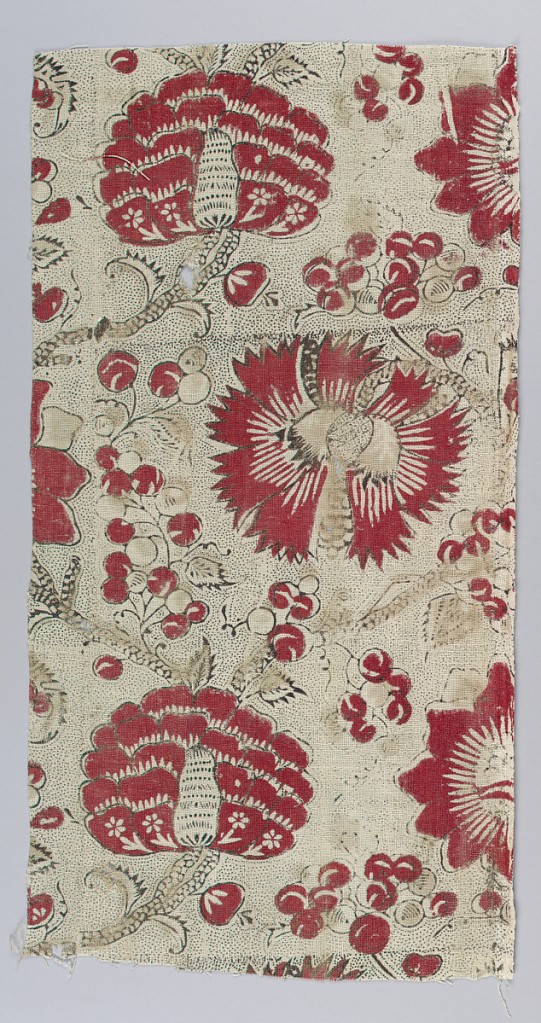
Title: Textile
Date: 1700–1750
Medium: cotton Technique: block printed on plain weave
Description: Printed cotton with a half-drop repeat design of bold carnations and peonies on a vine which branches to form an ogival lattice. In red and black on a black picotage ground.